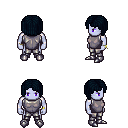
a pixel art fantasy rpg character, male body template, dark elf, purple skin, steel chest armor, metal pants, raven pageboy hairstyle, bracelets, metal boots, four views (front, back, left, right), 2x2 character sprite sheet, small pixel art, hard edges, no anti-aliasing